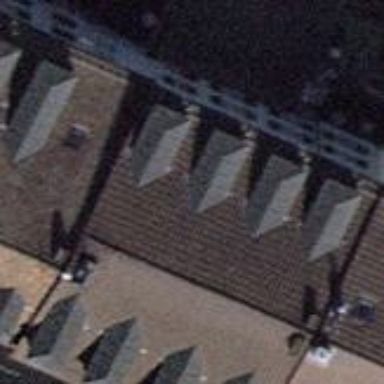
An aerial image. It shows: Gabled apartment building with roofs oriented across.